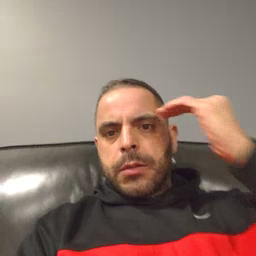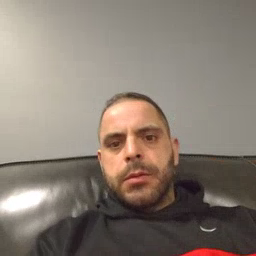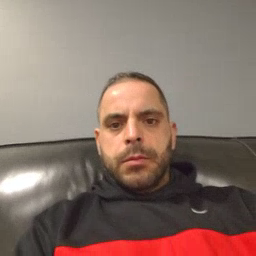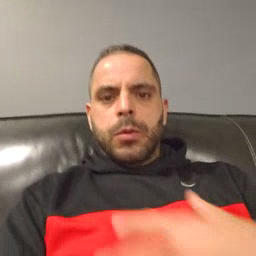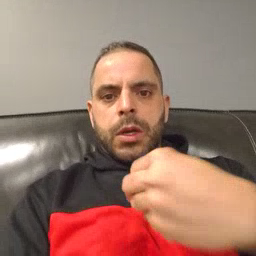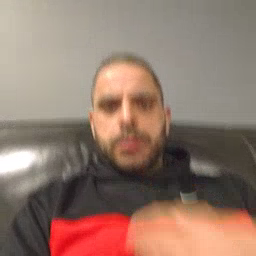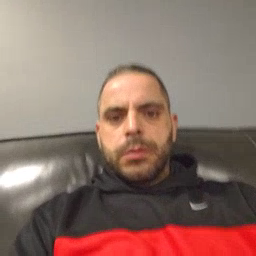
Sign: white